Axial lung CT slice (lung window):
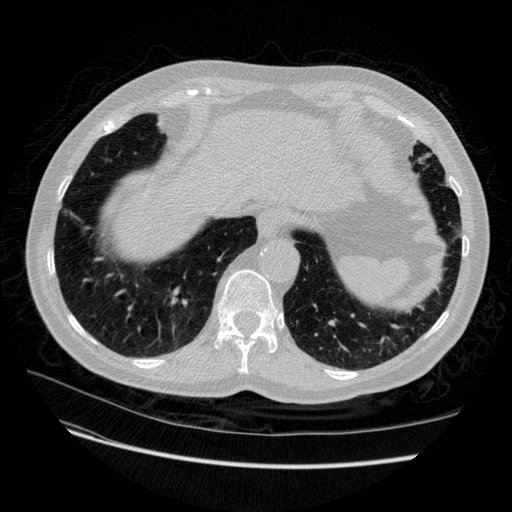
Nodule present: no